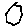
Label: hexagon